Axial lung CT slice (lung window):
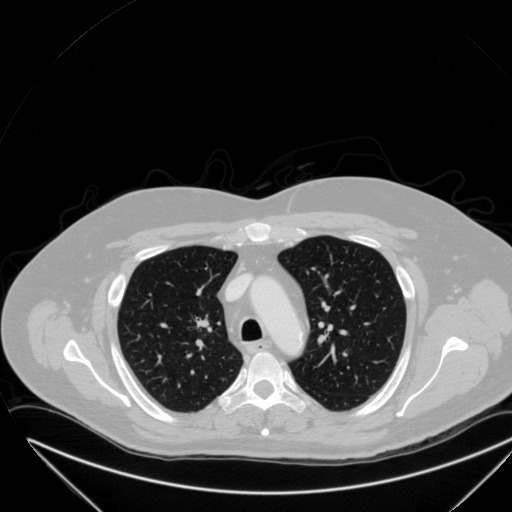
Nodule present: no